Question:
I already posted a question here in
<URL>
The problem is that the div on the right side is increasing and the divs content3 and 4 are moving down, but the should stay right under content_1
here ist the code
'''
body {
margin: 0;
}
#wrapper {
width: 600px;
display: flex;
height: 200px;
margin: 0 auto;
}
.first {
flex: 2;
display: flex;
flex-wrap: wrap;
}
#content_1 {
background: red;
width: 100%;
}
#content_2 {
flex: 1;
background: #aaa;
}
#content_4 {
flex: 1;
background: #ddd;
}
#content_3 {
flex: 1;
background: #eee;
}
'''
'''
<div id="wrapper">
<div class="first">
<div id="content_1">content_1</div>
<div id="content_2">content_2</div>
<div id="content_3">content_3</div>
</div>
<div id="content_4">content_4</div>
</div>
'''
Can someone help?
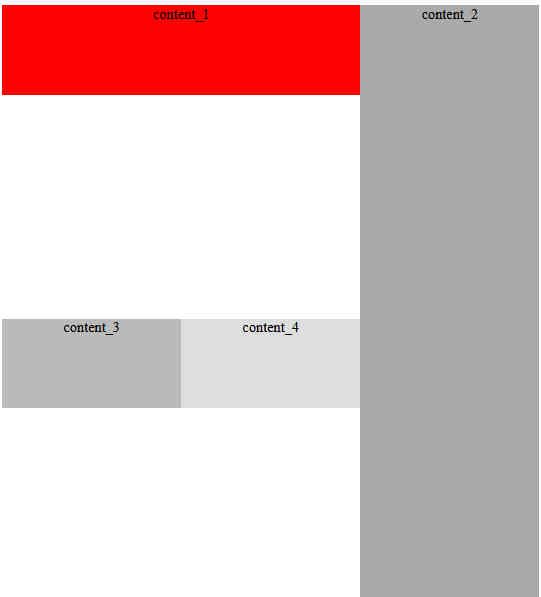
Answer: Maybe you need it to be responsive, so like this:
'''
body {
margin: 0;
}
#wrapper {
display: flex;
height: 100vh;
margin: 0 auto;
}
.first {
flex: 2;
display: flex;
flex-wrap: wrap;
}
#content_1 {
background: red;
width: 100%;
}
#content_2 {
flex: 1;
background: #aaa;
}
#content_4 {
flex: 1;
background: #ddd;
}
#content_3 {
flex: 1;
background: #eee;
}
'''
'''
<div id="wrapper">
<div class="first">
<div id="content_1">content_1</div>
<div id="content_2">content_2</div>
<div id="content_3">content_3</div>
</div>
<div id="content_4">content_4</div>
</div>
'''
And if you want to use fixed height for sections you need to add alignment property to the '#wrapper' in order to keep 3 & 4 always under 1:
'''
body {
margin: 0;
}
#wrapper {
display: flex;
margin: 0 auto;
width:600px;
align-items: flex-start; /*added this*/
}
.first {
flex: 2;
display: flex;
flex-wrap: wrap;
}
#content_1 {
background: red;
width: 100%;
height:40px;
}
#content_2 {
flex: 1;
background: #aaa;
height:40px;
}
#content_4 {
flex: 1;
background: #ddd;
height:150px;
}
#content_3 {
flex: 1;
background: #eee;
height:40px;
}
'''
'''
<div id="wrapper">
<div class="first">
<div id="content_1">content_1</div>
<div id="content_2">content_2</div>
<div id="content_3">content_3</div>
</div>
<div id="content_4">content_4</div>
</div>
'''